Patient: sex F, age 75
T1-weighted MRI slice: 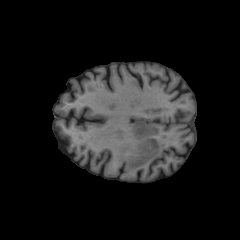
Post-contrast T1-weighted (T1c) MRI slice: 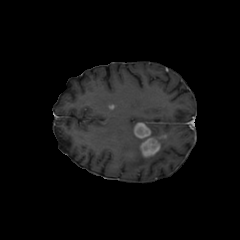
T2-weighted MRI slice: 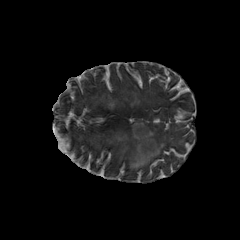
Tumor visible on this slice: yes
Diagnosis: Glioblastoma, IDH-wildtype
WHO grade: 4